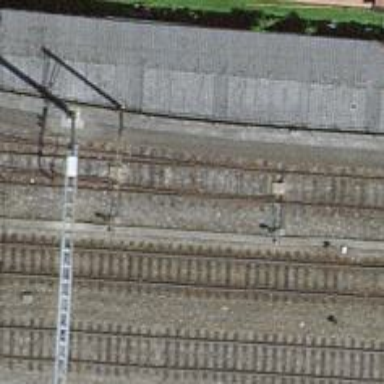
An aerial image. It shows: Railway switch.